Question: I have a question about parametrize constructor in C++, I tried to create class phone and will give parametrize constructor for give it name, model and price but when I try to give it array of character like name compiler refuse like image bellow

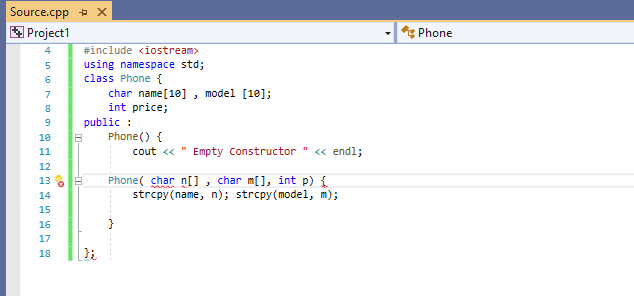
Answer: Your empty constructor is missing a closing '}'.